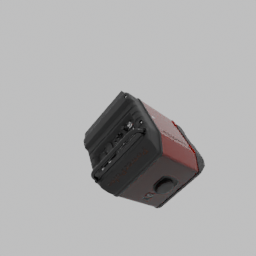
Label: electronics